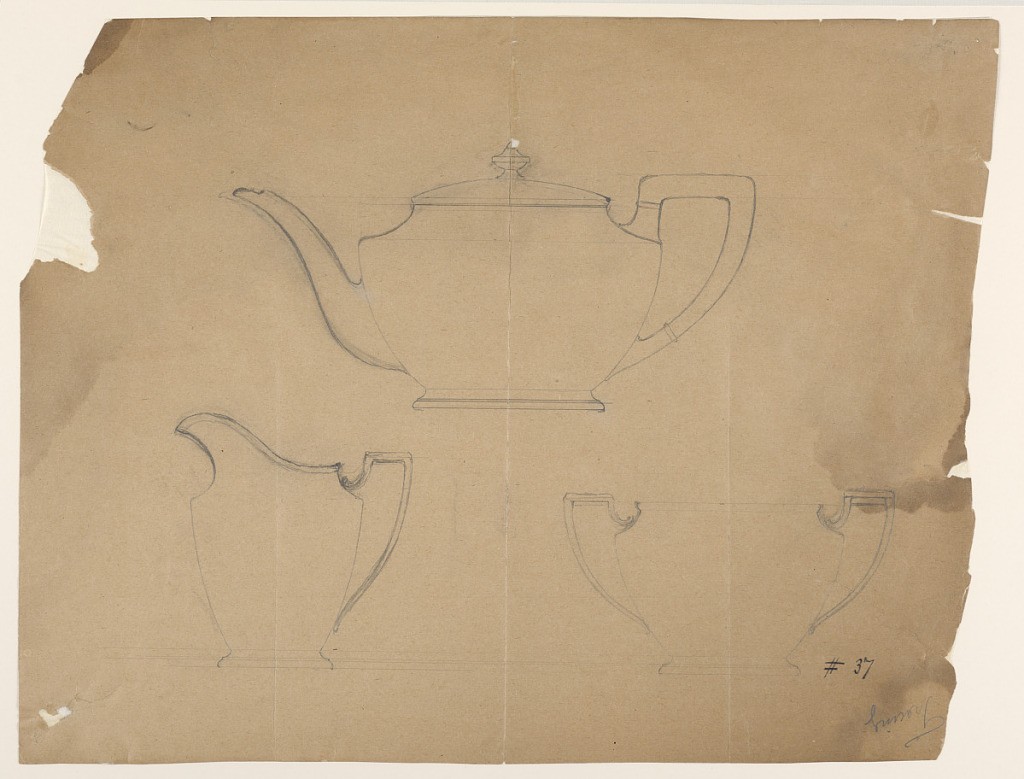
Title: Drawing
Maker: George E Germer, 1868 – 1936
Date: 1910–1915
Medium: Pencil. Brown paper
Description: Each shows the teapot with the handle at right, on top, the cream pot with the
handle at left, bottom left, the two-handled and covered sugar bowl, bottom
right. The handles of the cream pots and augar bowls are forked on top.
Reverse: blackened for tracing. C: Top: the tea pot; the handle is at right. Urn on top
of the corner. Bottom left; the cream pot; the sharply rising apout is at
left. Bottom right: two-handled sugar bowl without a cover. "#37"
Tracing, bottom right. Reverse: blackened for tracing.